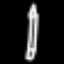
Label: pencil